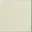
Piece: xx